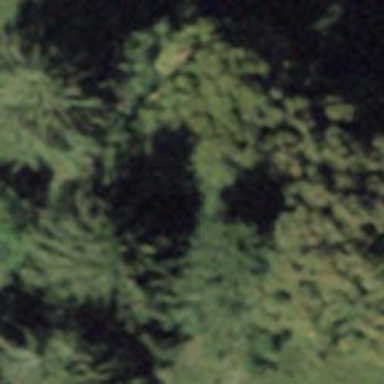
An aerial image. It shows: Forest area.